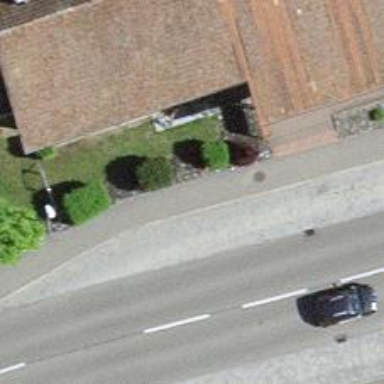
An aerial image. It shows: Bus stop with platform for public transport.